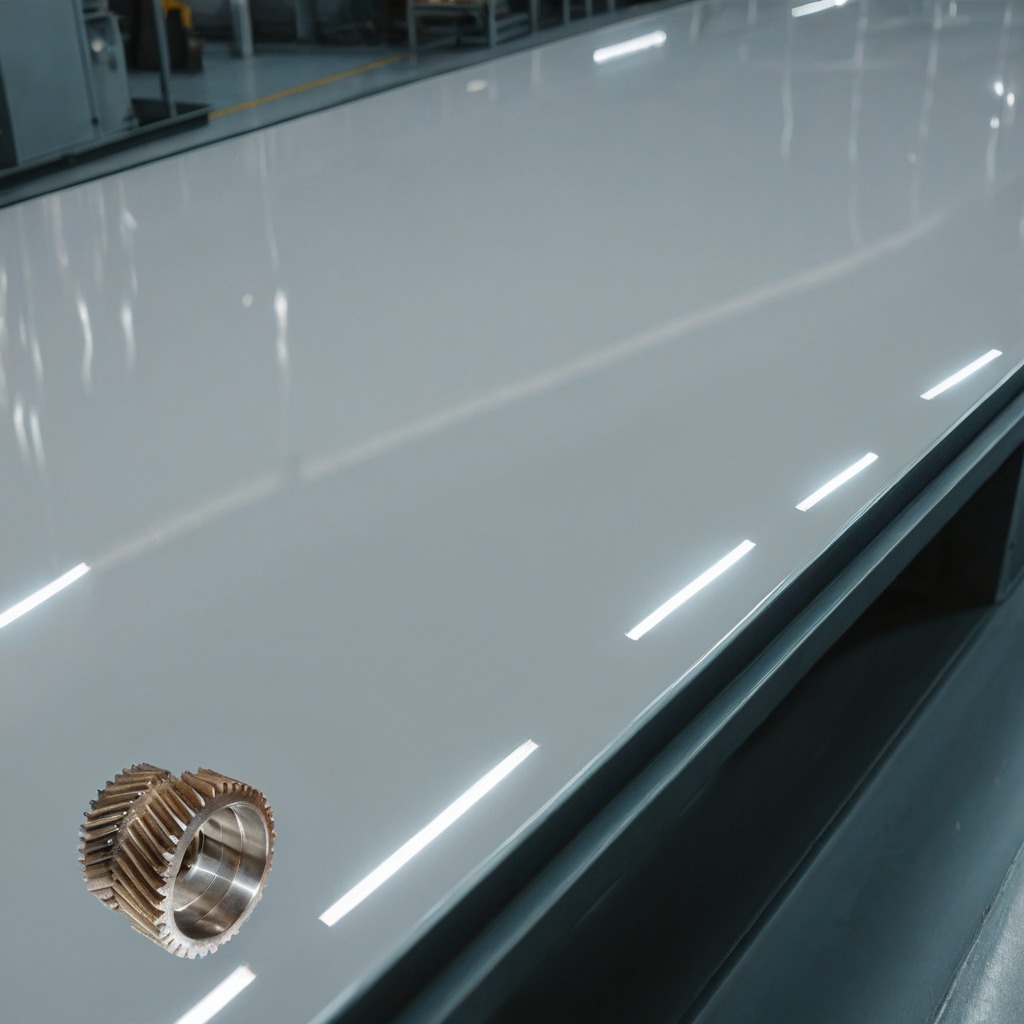
A steel gear with teeth is lying on a table in a ship maintenance bay.